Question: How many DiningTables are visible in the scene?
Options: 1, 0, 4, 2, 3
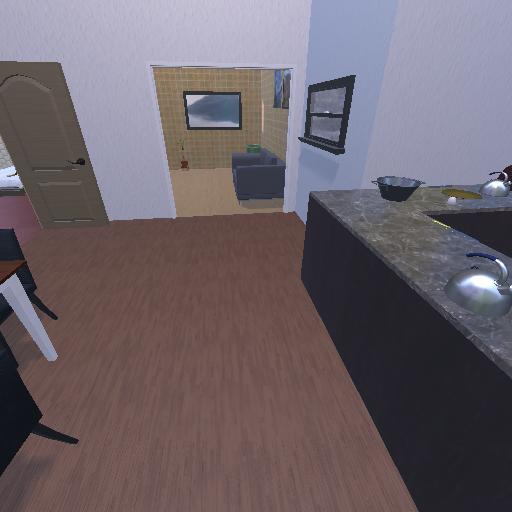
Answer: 1